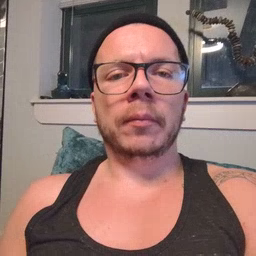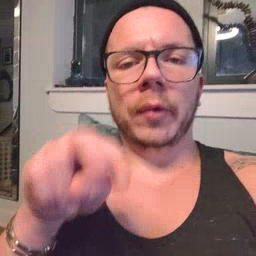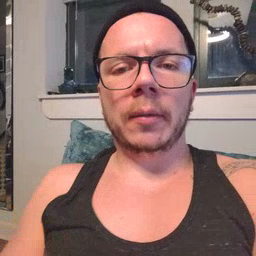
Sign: read